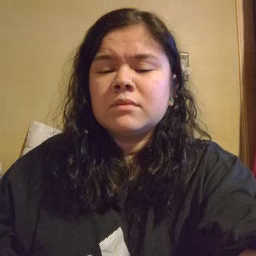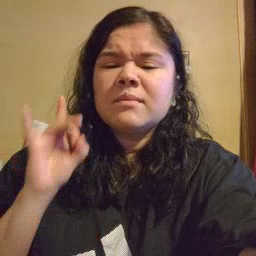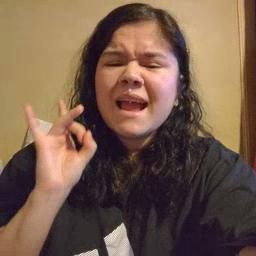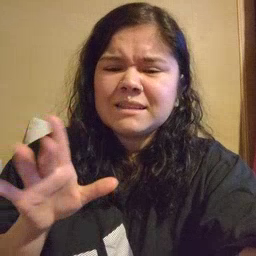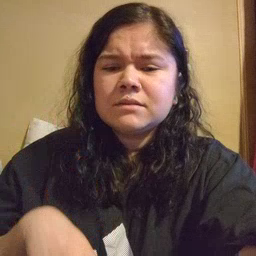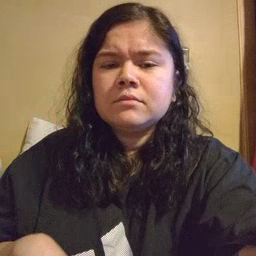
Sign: hate